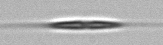
Label: Cylindrotheca